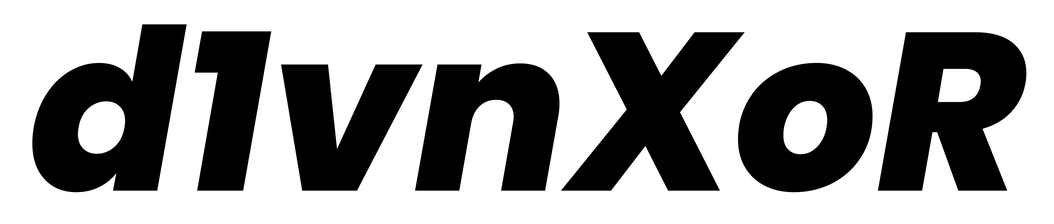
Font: Poppins-ExtraBoldItalic